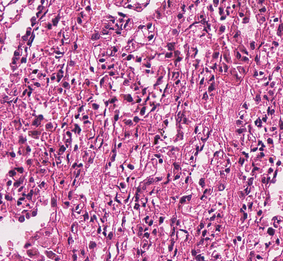
Tumor epithelial tissue: no
Tumor-associated stroma tissue: no
Normal tissue: yes